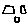
Label: square